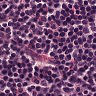
Metastatic tissue present: no